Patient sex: F
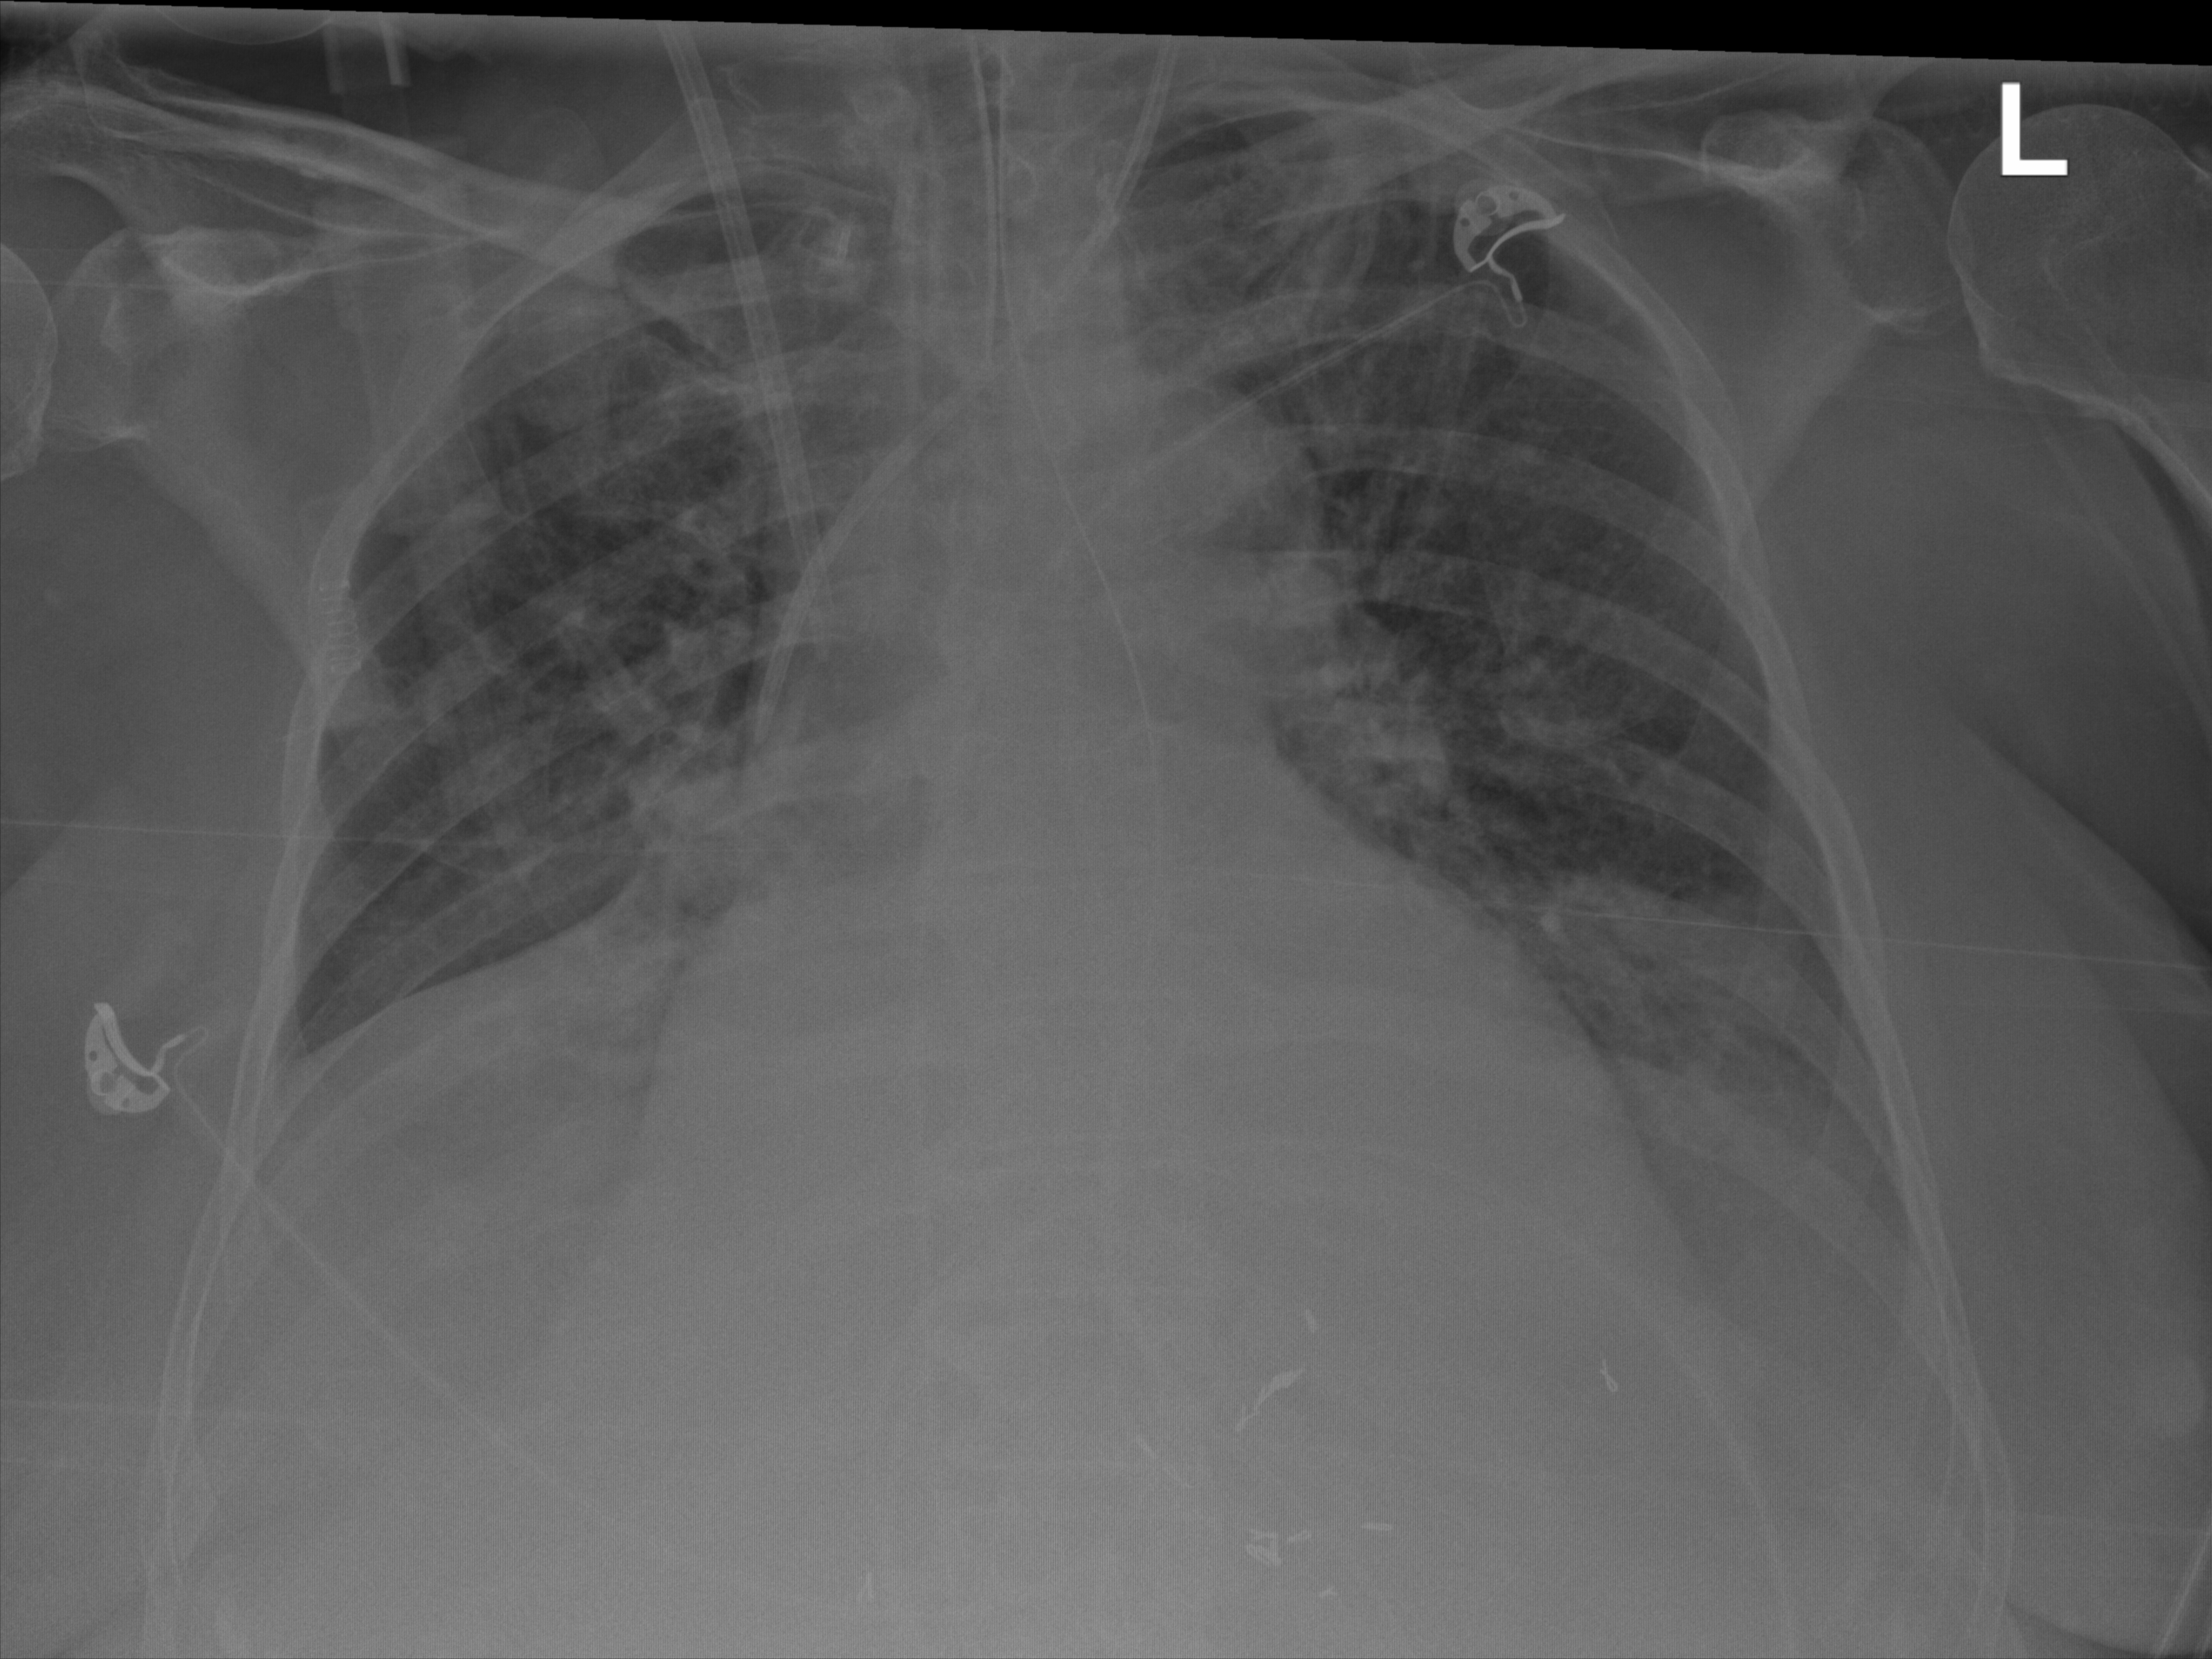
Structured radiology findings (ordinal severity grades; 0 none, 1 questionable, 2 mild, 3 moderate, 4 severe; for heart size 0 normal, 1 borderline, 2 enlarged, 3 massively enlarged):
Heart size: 2
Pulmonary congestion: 2
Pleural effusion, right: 3
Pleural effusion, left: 2
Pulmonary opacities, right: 3
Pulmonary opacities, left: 3
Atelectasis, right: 3
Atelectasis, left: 3